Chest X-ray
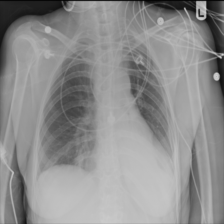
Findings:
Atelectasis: negative
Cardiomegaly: negative
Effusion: negative
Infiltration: negative
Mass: negative
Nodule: negative
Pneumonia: positive
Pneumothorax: negative
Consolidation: positive
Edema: negative
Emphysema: negative
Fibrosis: negative
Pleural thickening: negative
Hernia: negative